Question: I have joined two tables. I'm trying to group by the city and it doesn't group by.
Please look at the query below and suggest where I'm going wrong.
'''
SELECT city, sales, Profit
FROM obd
INNER JOIN orders
ON orders.OID = obd.OID
GROUP BY sales, Profit, City
ORDER BY city
'''
Here is the output for the above query:

I want to group the results by city to be not redundant by summing up the sales and profits.
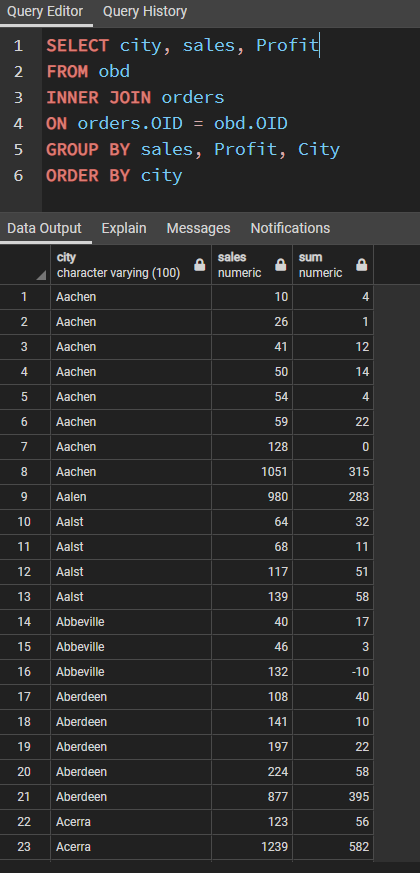
Answer: '''
SELECT city, SUM(sales), SUM(Profit)
FROM obd AS BD
INNER JOIN orders AS ORD ON ORD.OID = BD.OID
GROUP BY City
ORDER BY city
'''